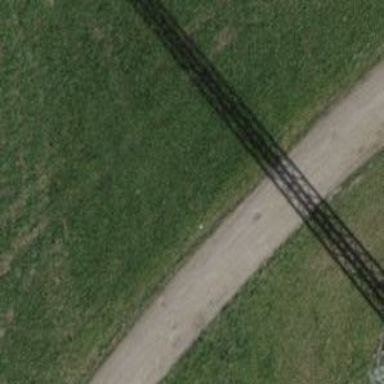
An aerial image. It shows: Unpaved track with grade2 quality type.